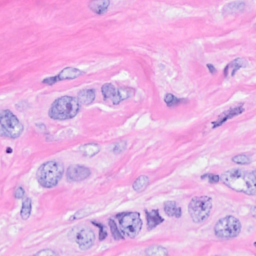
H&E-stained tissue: Breast